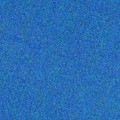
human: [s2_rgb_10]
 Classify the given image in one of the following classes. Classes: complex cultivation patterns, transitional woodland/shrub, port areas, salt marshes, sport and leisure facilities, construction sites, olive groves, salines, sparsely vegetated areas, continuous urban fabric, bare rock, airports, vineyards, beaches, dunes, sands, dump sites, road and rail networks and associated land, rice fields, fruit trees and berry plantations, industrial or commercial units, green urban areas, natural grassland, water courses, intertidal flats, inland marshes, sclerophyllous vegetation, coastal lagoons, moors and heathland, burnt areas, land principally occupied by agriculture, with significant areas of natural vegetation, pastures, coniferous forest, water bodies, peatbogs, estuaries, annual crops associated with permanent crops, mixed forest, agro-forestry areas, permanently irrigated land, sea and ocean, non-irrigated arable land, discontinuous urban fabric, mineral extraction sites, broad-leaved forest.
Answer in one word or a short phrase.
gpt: sea and ocean